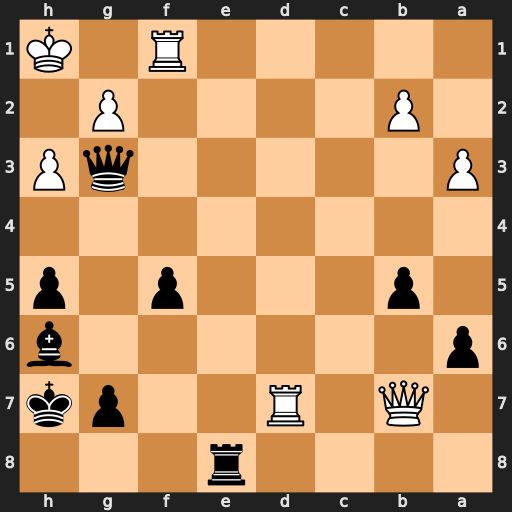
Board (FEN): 4r3/1Q1R2pk/p6b/1p3p1p/8/P5qP/1P4P1/5R1K
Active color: b
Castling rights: -
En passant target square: -
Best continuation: Re1 Qf3 Qxf3